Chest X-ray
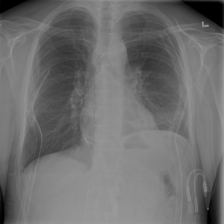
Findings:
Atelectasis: negative
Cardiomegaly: negative
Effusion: negative
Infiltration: negative
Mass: negative
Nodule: negative
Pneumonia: negative
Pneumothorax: positive
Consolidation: negative
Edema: negative
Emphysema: negative
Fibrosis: negative
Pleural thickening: negative
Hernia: negative